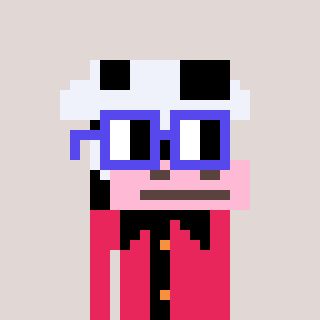
a pixel art character with square blue glasses, a cow-shaped head and a redpinkish-colored body on a warm background